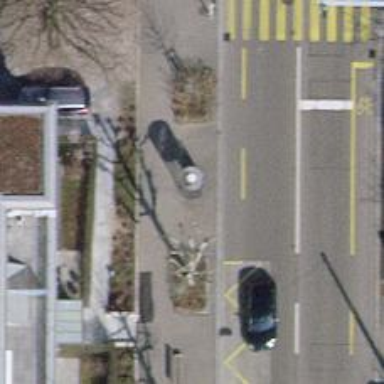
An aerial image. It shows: Telephone amenity.